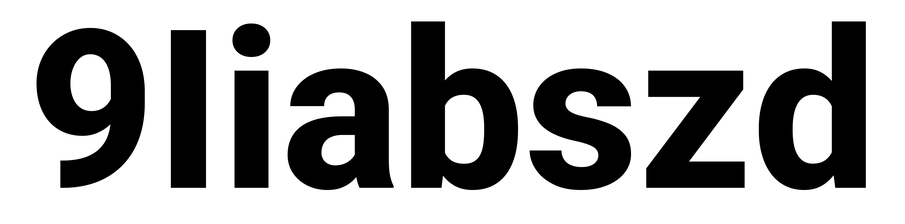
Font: Roboto_ExtraBold